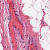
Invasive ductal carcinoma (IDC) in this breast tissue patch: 0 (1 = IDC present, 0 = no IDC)